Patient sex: F
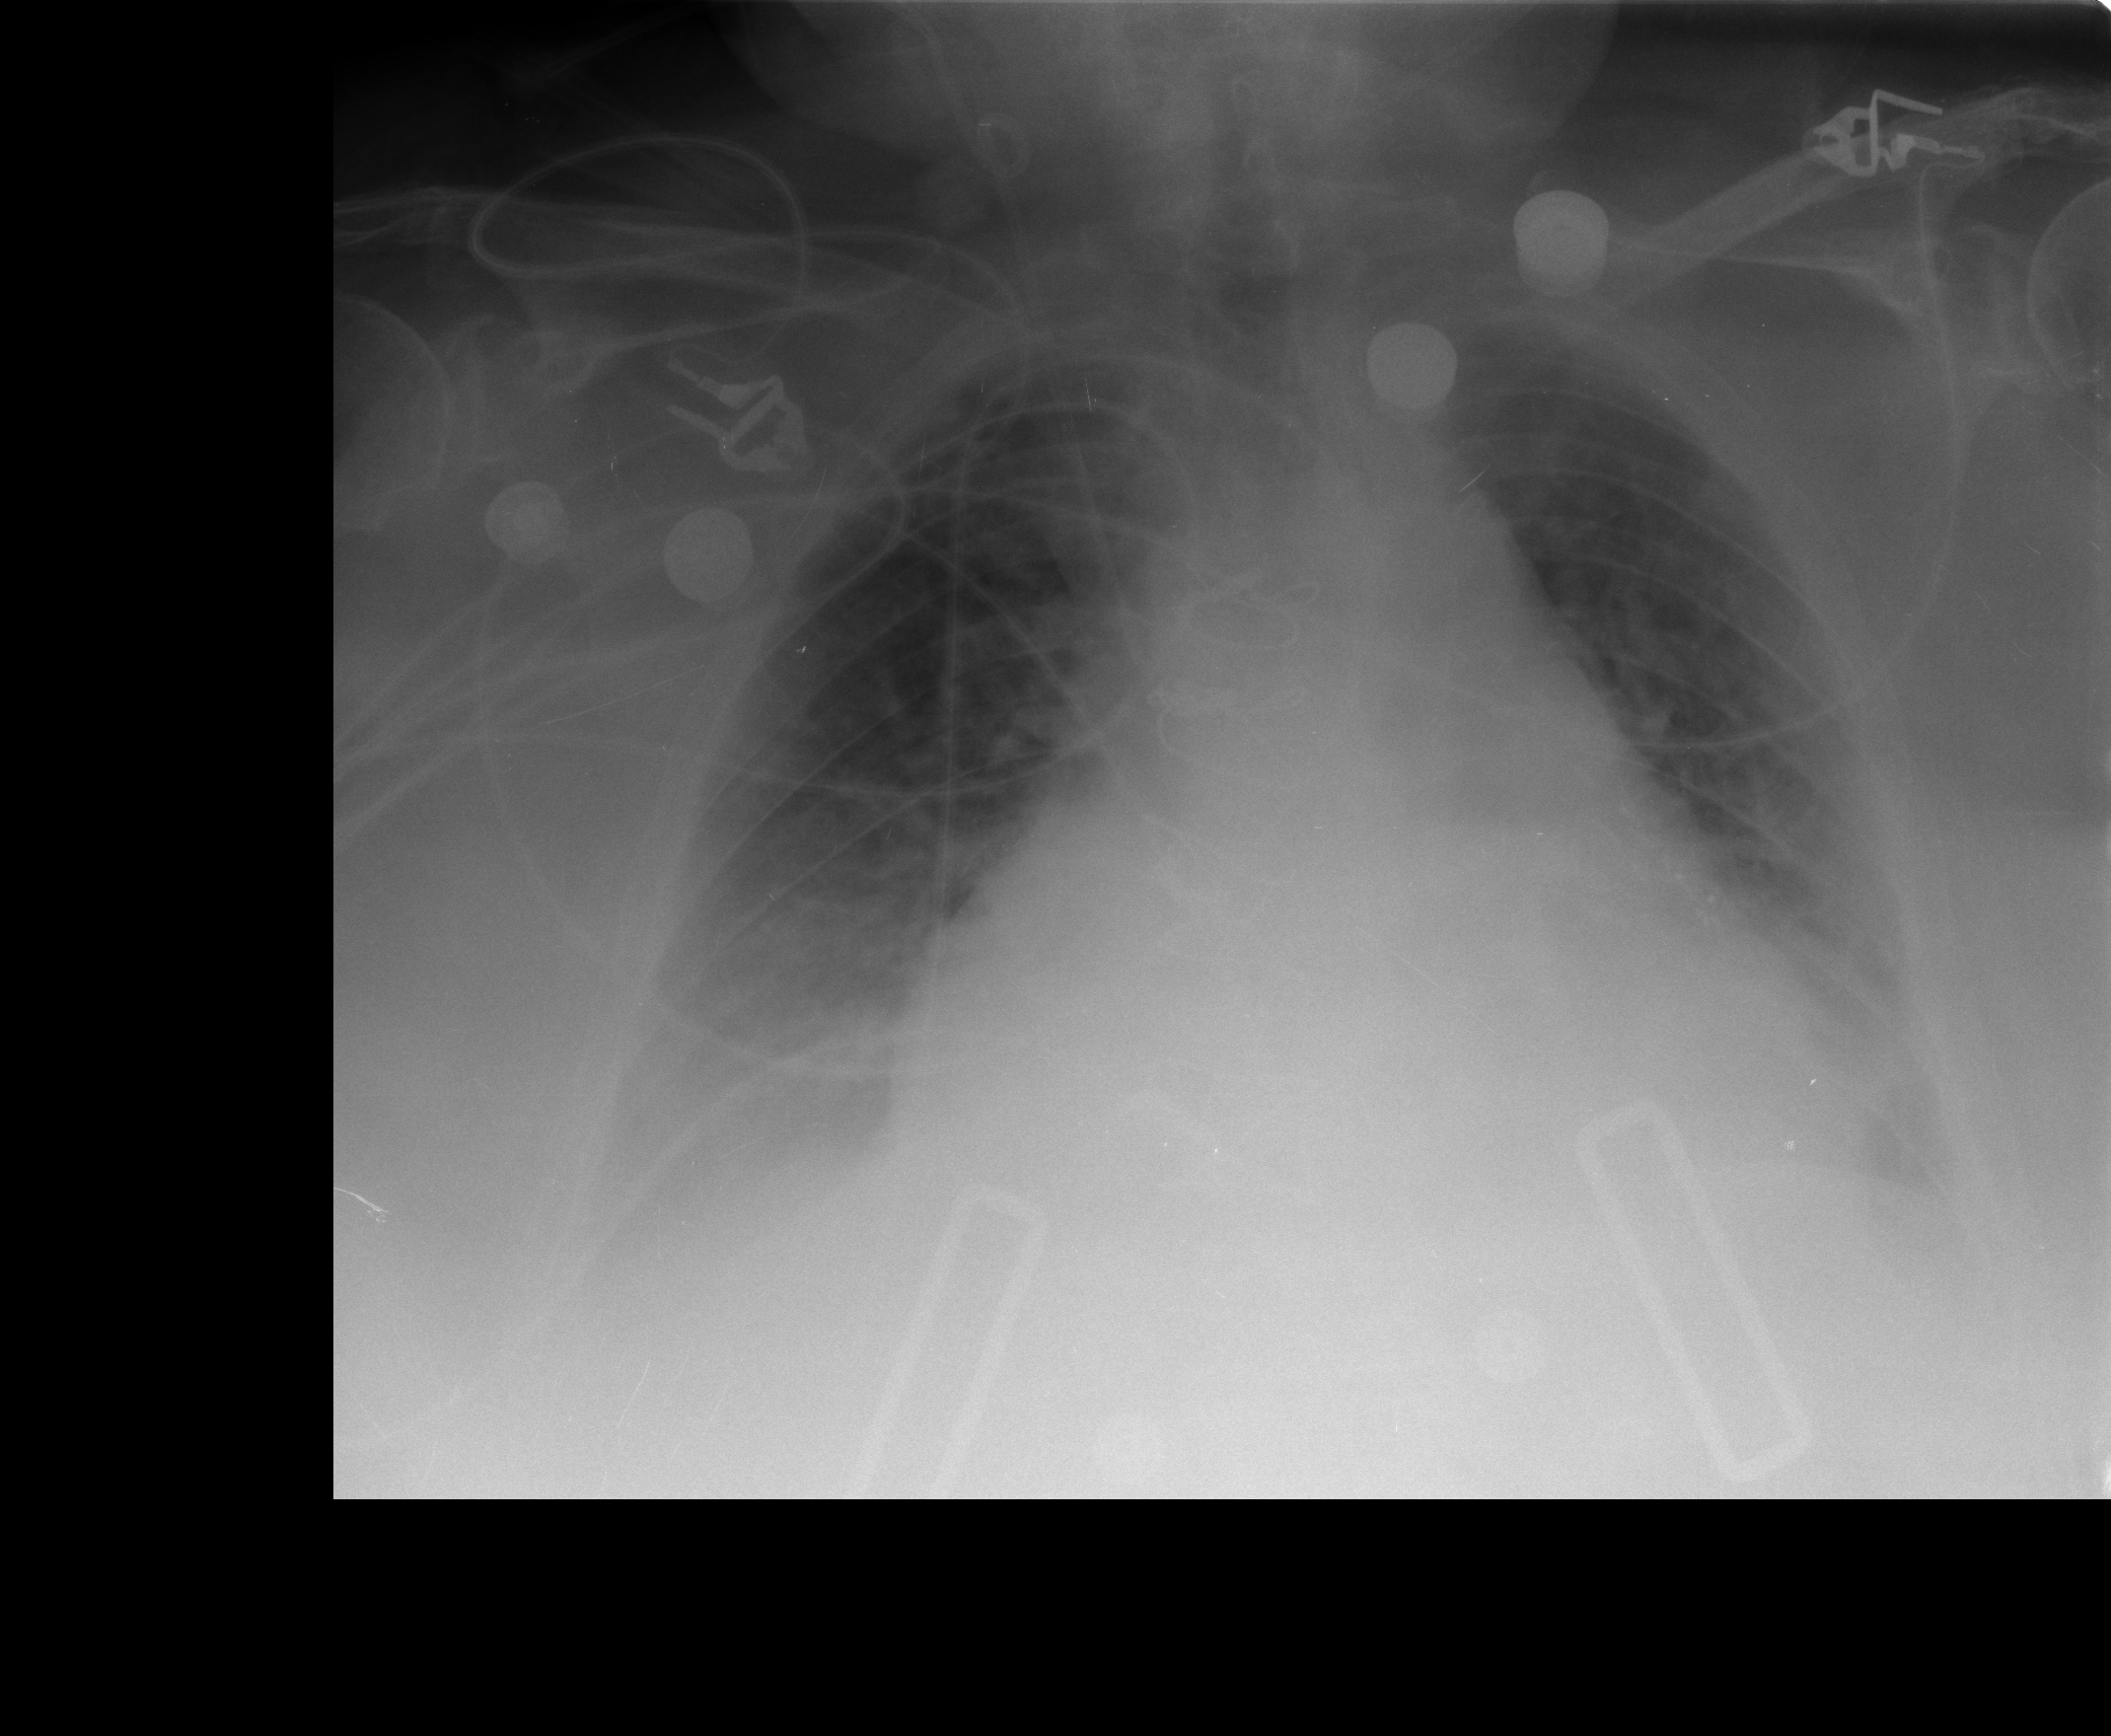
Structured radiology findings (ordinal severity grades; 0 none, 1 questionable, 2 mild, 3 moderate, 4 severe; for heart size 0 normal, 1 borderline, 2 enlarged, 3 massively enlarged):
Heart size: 3
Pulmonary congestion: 2
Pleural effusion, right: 2
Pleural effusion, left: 2
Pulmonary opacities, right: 0
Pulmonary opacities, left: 0
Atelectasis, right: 2
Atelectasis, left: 2